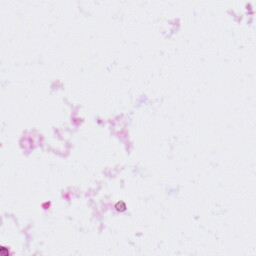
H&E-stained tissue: Lung